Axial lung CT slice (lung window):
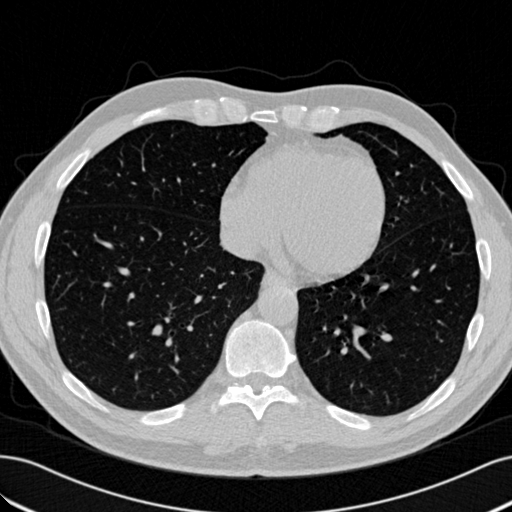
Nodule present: no